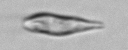
Label: Euglena